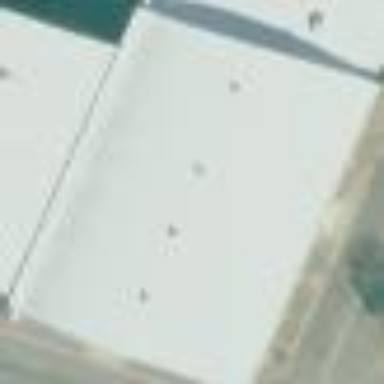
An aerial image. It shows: Grey building with grey roof.